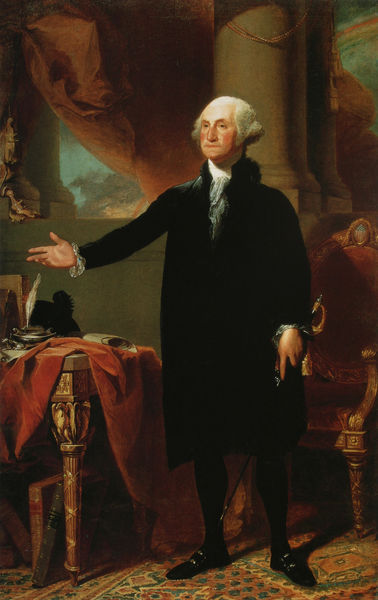
Titel: George Washington (The Lansdowne Portrait)
Künstler: Gilbert Stuart
Standort: Philadelphia
Institution: The Pennsylvania Academy of the Fine Arts
Schlagwörter: adler, blau, dunkel, feder, gemälde, hand, himmel, mann, schatten, vogel, weiß, grün, landschaft, braun, elegant, fenster, geste, grau, hintergrund, licht, marmor, mund, schwarz, stirn, stuhl, säule, säulen, tisch, zimmer, ausblick, blick, rot, tuch, rock, teppich, alt, anzug, hemd, architektur, arm, augen, falten, gesicht, samt, sockel, spitze, stehen, bild, bildnis, herr, hände, innenraum, möbel, portrait, porträt, rückenlehne, tischbein, tischdecke, tischtuch, vorhang, öl, brüstung, boden, gewand, gold, haare, mantel, pose, reich, schnur, sessel, stehend, adel, decke, locken, rosa, seide, stock, stilleben, perücke, adlig, lächeln, wangen, bücher, schreibtisch, schuhe, wangenrot, amerika, bezug, glanz, halstuch, goya, lack, kordel, rüschen, zeigen, gehrock, hoch, unscharf, rit, strümpfe, umgang, arrangement, offen, antike, schwert, säbel, schiller, degen, gestik, manschetten, fass, fürst, tinte, intarsien, böau, armlehnen, ausgestreckt, stuhlbein, general, schriftrolle, rotes tuch, sebel, basis, tintenfass, prunk, röte, goethe, kanzler, heroisch, jefferson, präsident, gedrechselt, geschnitzt, quasten, studio, schreibfeder, perrücke, schnabelschuhe, george, säulenschaft, regenbogen, mächtig, adams, bürgerkrieg, rhetorik, schwarzes gewand, gru, handfläche, verweis, unabhängigkeit, washington, lincoln, gorg, möbelstücke, herrscherikonographie, neue welt, lederschuhe, faszienbündel, george washington, gorg waschington, mann weiße perücke, parücke, prerücke, staatsportrait, waschington, freieheit, n, tischbein gedrechselt, ausgestrecktdegen, abgeordneter